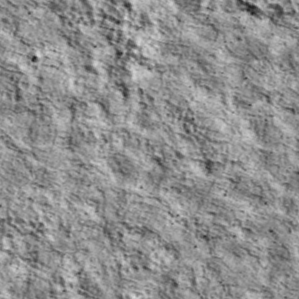
Label: non_frost